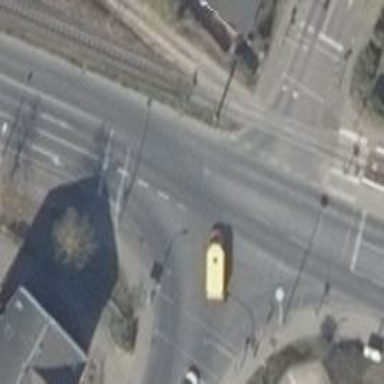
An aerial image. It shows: Road with traffic signals.